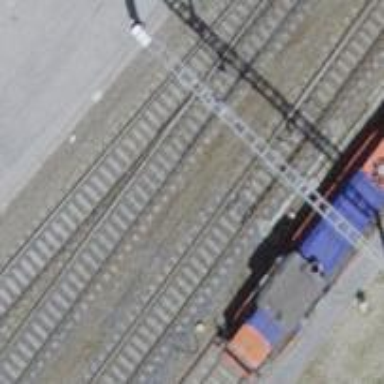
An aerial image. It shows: Single-track railway with electrified contact lines.